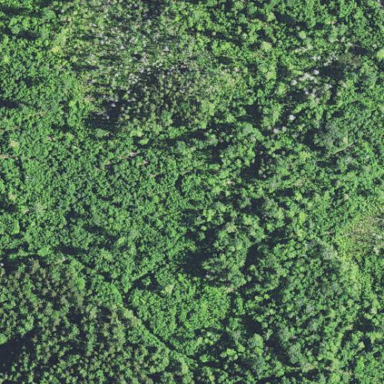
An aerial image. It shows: Mixed forest with variety of leaf types and cycles.